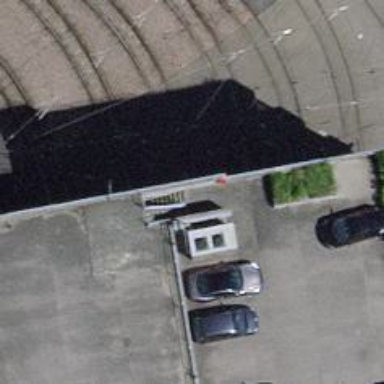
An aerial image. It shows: Tram railway running through service yard with electrified contact lines.